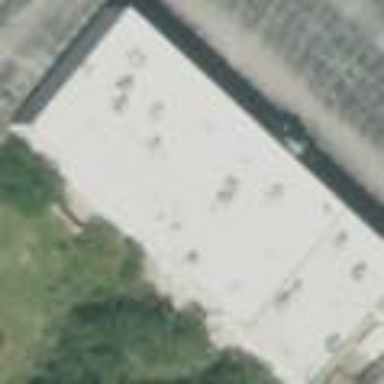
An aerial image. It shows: Building that houses fitness center.